Question: I'm trying to display categories for each post on an HTML table, and it's not giving any errors.
Well, the query is good. I didn't find any kind of misspelled variables.

'''
<?php
$query = "SELECT * FROM posts";
$se_posts = mysqli_query($connection,$query);
while ($row = mysqli_fetch_assoc($se_posts)) {
$post_id = $row['post_id'];
$post_author = $row['post_author'];
$post_title = $row['post_title'];
$post_category_id = $row['post_category_id'];
$post_status = $row['post_status'];
$post_image = $row['post_image'];
$post_tags = $row['post_tags'];
$post_comment_count = $row['post_comment_count'];
$post_date = $row['post_date'];
echo "<tr>";
echo "<td>{$post_id}</td>";
echo "<td>{$post_author}</td>";
echo "<td>{$post_title}</td>";
// show post category
$query = "SELECT * FROM categories WHERE cat_id Like $post_category_id";
$query_update_cat = mysqli_query($connection, $query);
while ($row = mysqli_fetch_assoc($query_update_cat)) {
$cat_id = $row['cat_id'];
$cat_title = $row['cat_title'];
echo "<td>{$cat_title}</td>";
}
echo "<td>{$post_status}</td>";
echo "<td><img class='img-responsive' width='100'src='../images/{$post_image}'></td>";
echo "<td>{$post_tags}</td>";
echo "<td>{$post_comment_count}</td>";
echo "<td>{$post_date}</td>";
echo "<td><a href='post.php?delete={$post_id}'>delete</a></td>";
echo "<td><a href='post.php?source=edit_post&p_id={$post_id}'>Edit</a></td>";
echo "</tr>";
}
?>
'''
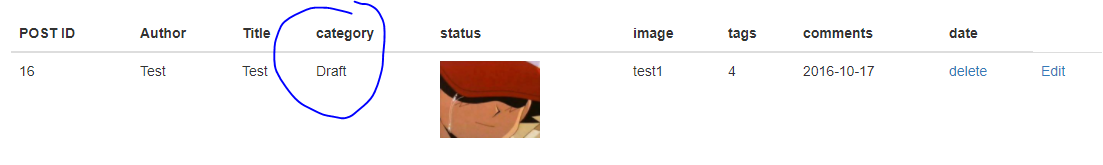
Answer: there is a problem that you are making a request on every post (or article).
And this is wrong, you should reduce the number of requests as much as you can. Also, you are using LIKE !! you should use equal '='.
for your query:
at this inside the categories loop you should define $cat_title before the loop, then set it in the loop, and outside the loop print it :
'''
$cat_title = "";
while($row = mysqli_fetch_assoc($query_update_cat)){
$cat_id = $row['cat_id'];
$cat_title = $row['cat_title'];
}
echo "<td>{$cat_title}</td>";
'''
try with this query with JOIN:
'''
<?php
$query = "SELECT * FROM posts JOIN categories ON (posts.post_category_id = categories.cat_id)";
$se_posts= mysqli_query($connection,$query);
?>
<table>
<tr>
<td>post id</td>
<td>post author</td>
<td>post title</td>
<td>category</td>
<td>post status</td>
<td>image</td>
<td>tags</td>
<td>comment count</td>
<td>date</td>
<td>action</td>
</tr>
<?php
while($row = mysqli_fetch_assoc($se_posts)) {
echo "<tr>";
echo "<td>{$row['post_id']}</td>";
echo "<td>{$row['post_author']}</td>";
echo "<td>{$row['post_title']}</td>";
echo "<td>{$row['cat_title']}</td>";
echo "<td>{$row['post_status']}</td>";
echo "<td><img class='img-responsive' width='100'src="../images/{$row['post_image']}"></td>";
echo "<td>{$row['post_tags']}</td>";
echo "<td>{$row['post_comment_count}</td>";
echo "<td>{$row['post_date']}</td>";
echo "<td><a href="post.php?delete={$row['post_id']}">delete</a></td>";
echo "<td><a href="post.php?source=edit_post&p_id={$row['post_id']}">Edit</a></td>";
echo "</tr>";
}
?>
</table>
'''